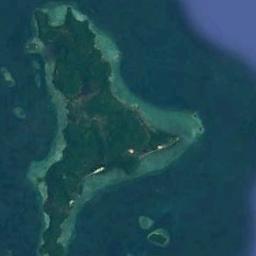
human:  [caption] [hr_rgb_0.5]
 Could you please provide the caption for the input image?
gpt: The irregularly shaped green island is surrounded by blue sea water, With lush greenery on the island and many small islands next to it .

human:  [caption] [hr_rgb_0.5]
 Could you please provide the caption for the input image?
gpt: Many trees are on the island .

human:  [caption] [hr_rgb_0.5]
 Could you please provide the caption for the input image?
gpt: The shape of the island is strange .

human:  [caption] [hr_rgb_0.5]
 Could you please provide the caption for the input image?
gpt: A big island and some small islands with dense vegetation are surrounded by light blue waters .

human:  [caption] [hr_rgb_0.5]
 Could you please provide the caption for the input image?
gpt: The green island with some reefs beside is on a blue sea .